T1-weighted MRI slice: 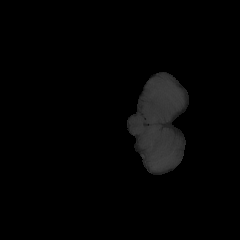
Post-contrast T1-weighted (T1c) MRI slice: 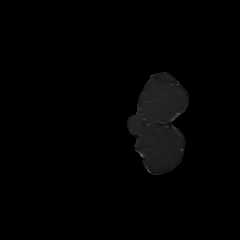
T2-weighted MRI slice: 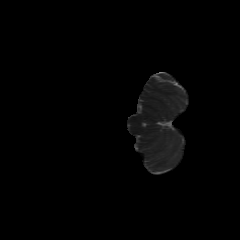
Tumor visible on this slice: no